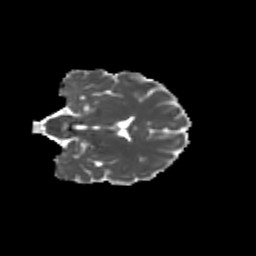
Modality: MD
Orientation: coronal
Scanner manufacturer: siemens
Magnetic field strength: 3 T
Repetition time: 9.2 s
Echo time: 0.084 s